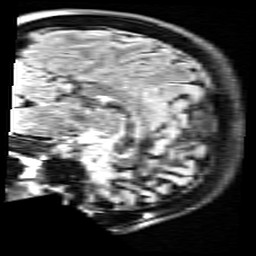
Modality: FLAIR
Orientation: sagittal
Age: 63
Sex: female
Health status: healthy
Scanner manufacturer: siemens
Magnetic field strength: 3 T
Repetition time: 9 s
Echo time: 0.088 s